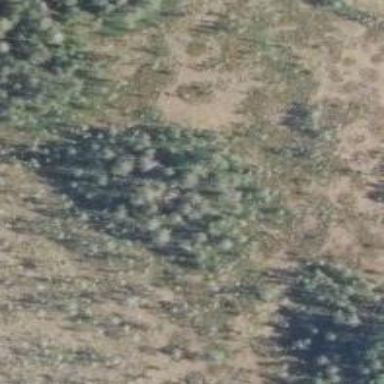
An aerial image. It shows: Needle-leaved woodland.